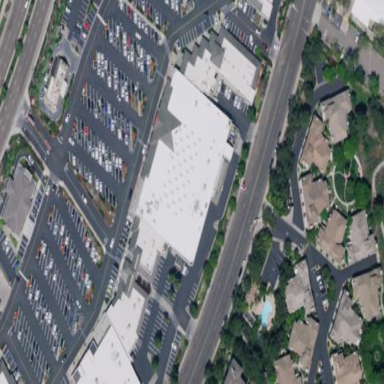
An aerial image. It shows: Retail building of commercial type.